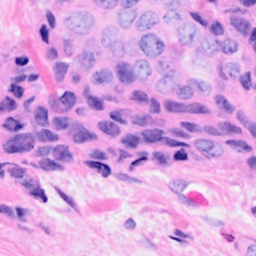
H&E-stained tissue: Breast